RGB frame:
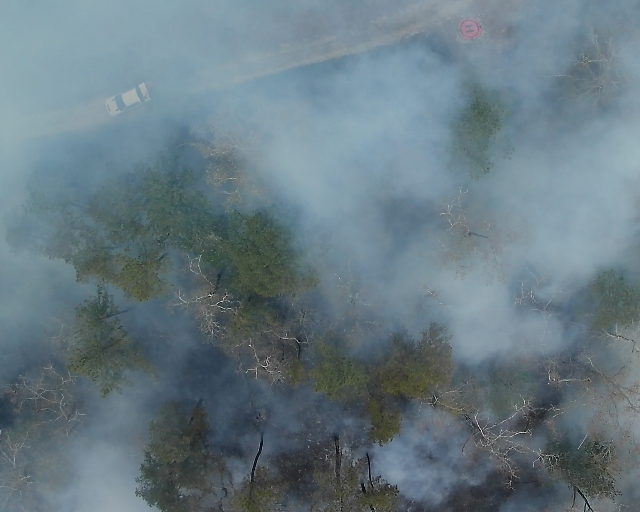
Thermal frame:
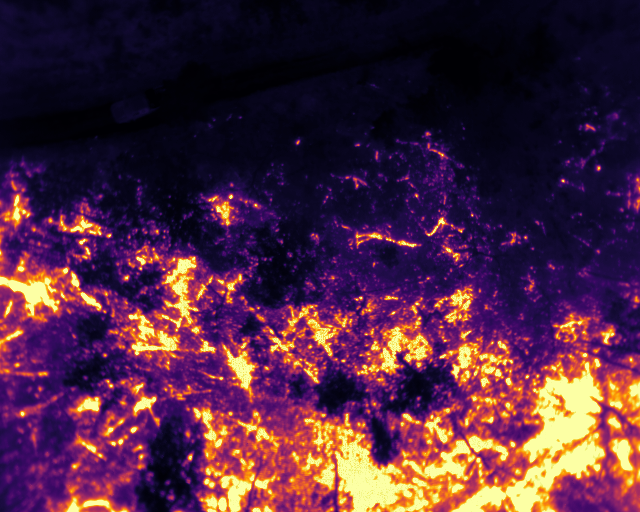
Captured: 2026-02-26 03:09:25
Pixels at or above 80 °C: 102930 (fraction of frame: 0.3141)